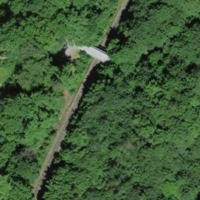
EUNIS habitat code: 41
Species observed at this site:
Sambucus racemosa